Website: macys
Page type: billing-address
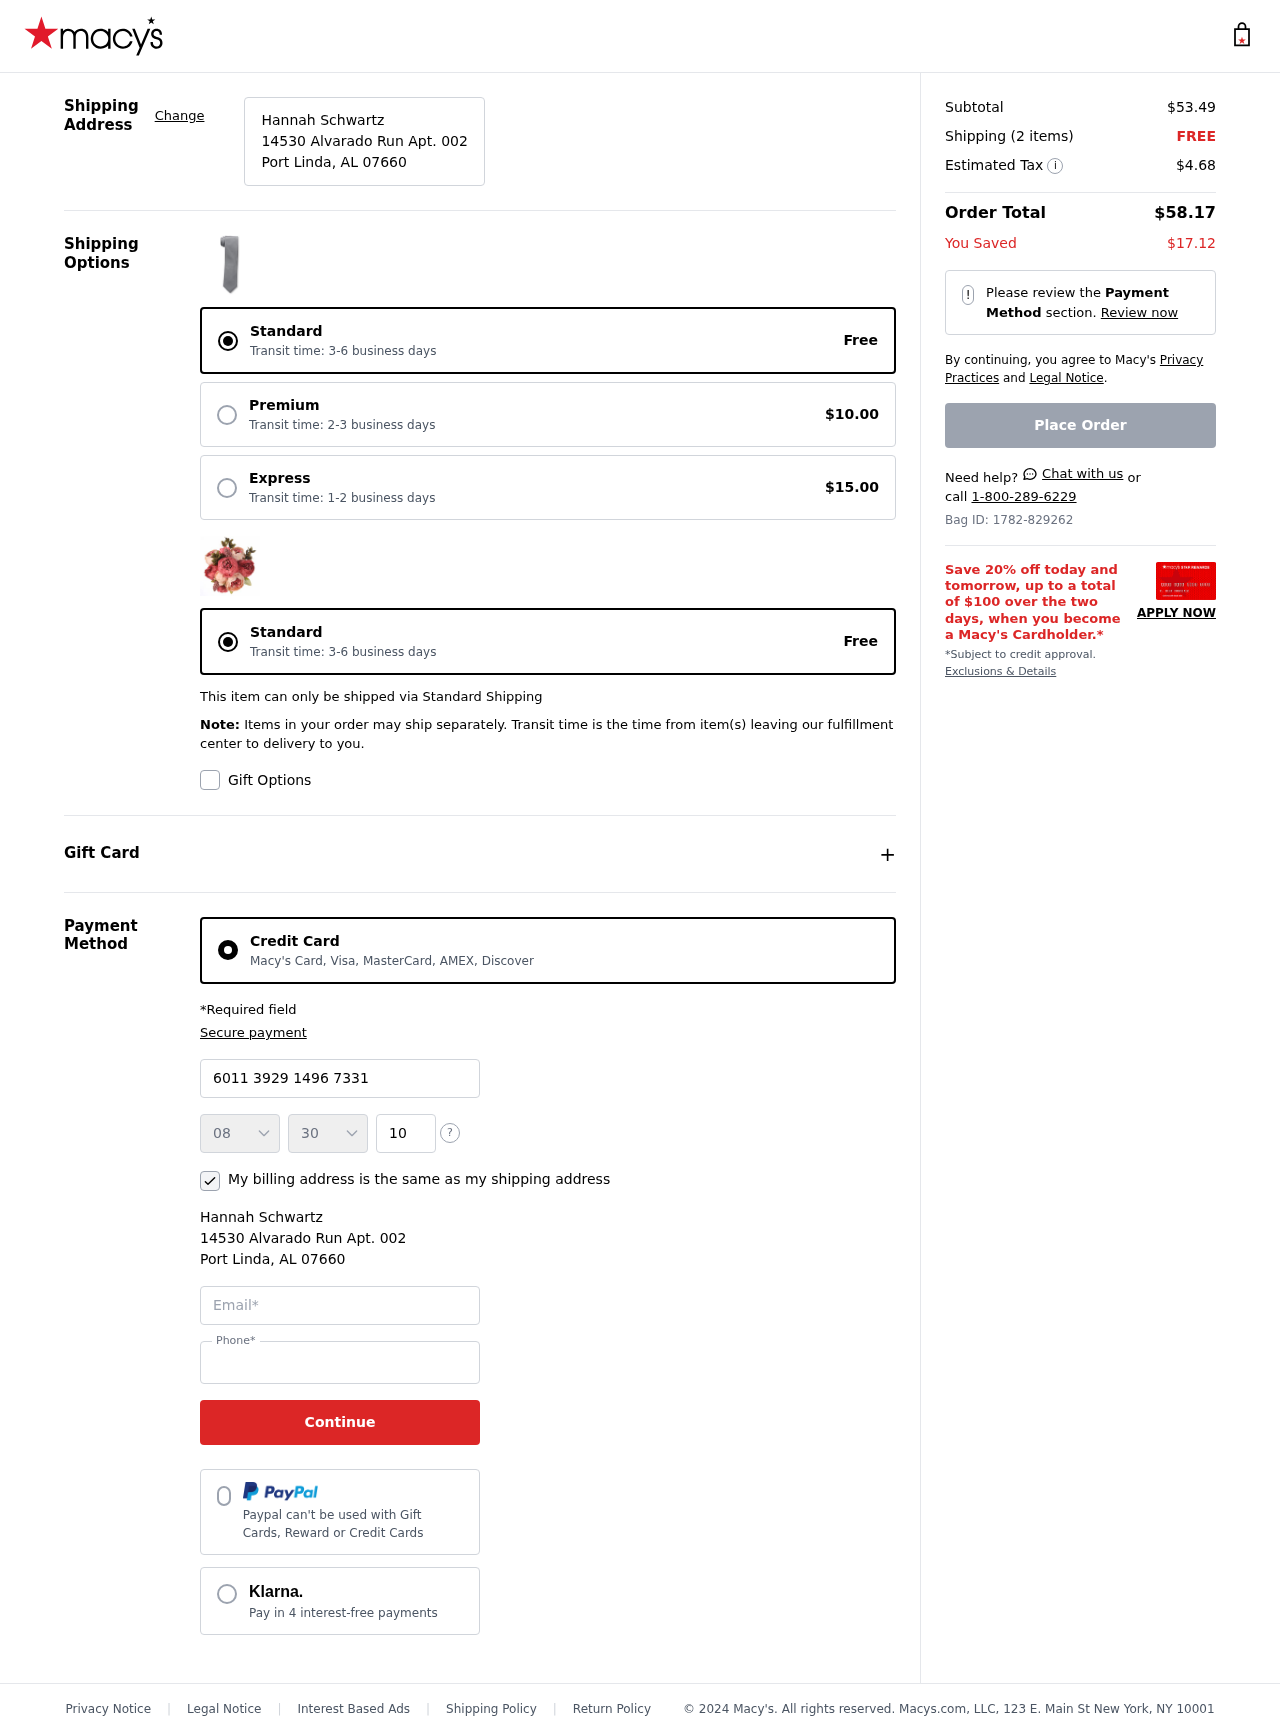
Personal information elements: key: PII_CARD_CVV
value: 106
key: PII_CARD_EXPIRY_MONTH
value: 08
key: PII_CARD_EXPIRY_YEAR
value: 30
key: PII_CARD_NUMBER
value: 6011 3929 1496 7331
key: PII_CITY_STATE_ZIP
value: Port Linda, AL 07660
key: PII_EMAIL
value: hschwartz@gmail.com
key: PII_FULLNAME
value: Hannah Schwartz
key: PII_PHONE
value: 2995578101
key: PII_STREET
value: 14530 Alvarado Run Apt. 002
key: PII_FULLNAME2
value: Hannah Schwartz
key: PII_CITY
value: Port Linda
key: PII_STATE_ABBR
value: AL
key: PII_POSTCODE
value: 07660
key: PII_POSTCODE_FULL
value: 07660
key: PII_CITY_STATE
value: Port Linda, AL
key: PII_POSTCODE_NUMERIC
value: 7660
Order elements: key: ORDER_SUBTOTAL
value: $53.49
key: ORDER_NUM_ITEMS
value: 2
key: ORDER_SHIPPING_COST
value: FREE
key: ORDER_TAX
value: $4.68
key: ORDER_TOTAL
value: $58.17
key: ORDER_SAVINGS
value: $17.12
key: ORDER_ID
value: Bag ID: 1782-829262